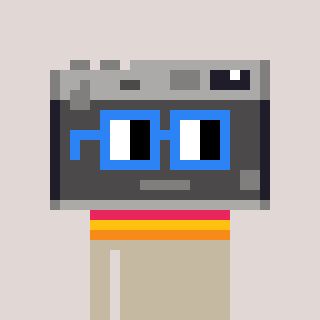
a pixel art character with square blue glasses, a camera-shaped head and a bege-colored body on a warm background